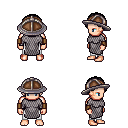
a pixel art fantasy rpg character, male body template, human, light skin, chain mail, white pants, black parted hairstyle, chain helm, leather bracers, four views (front, back, left, right), 2x2 character sprite sheet, small pixel art, hard edges, no anti-aliasing